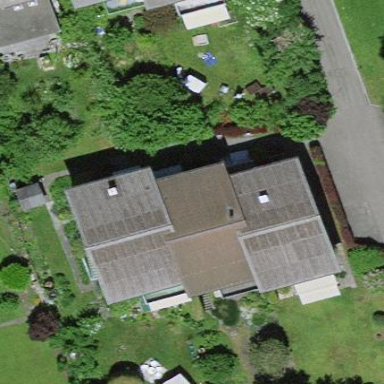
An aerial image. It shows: Residential building with gabled roof oriented across.